Aerial crown-view tile of a tropical tree (Barro Colorado Island, Panama), acquired 20241014:
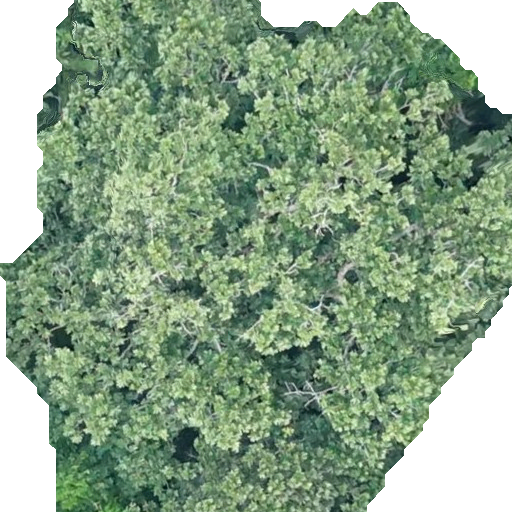
Species: Anacardium excelsum
GBIF accepted scientific name: Anacardium excelsum
Crown area: 389.826 m²